Question: Is it possible to change the position of a slider selection binding?
Couldn't find something in the altair documentation or in the vega-lite documentation (<URL>.
I want to move the year-slider up, closer to the main scatter plot:
<URL>

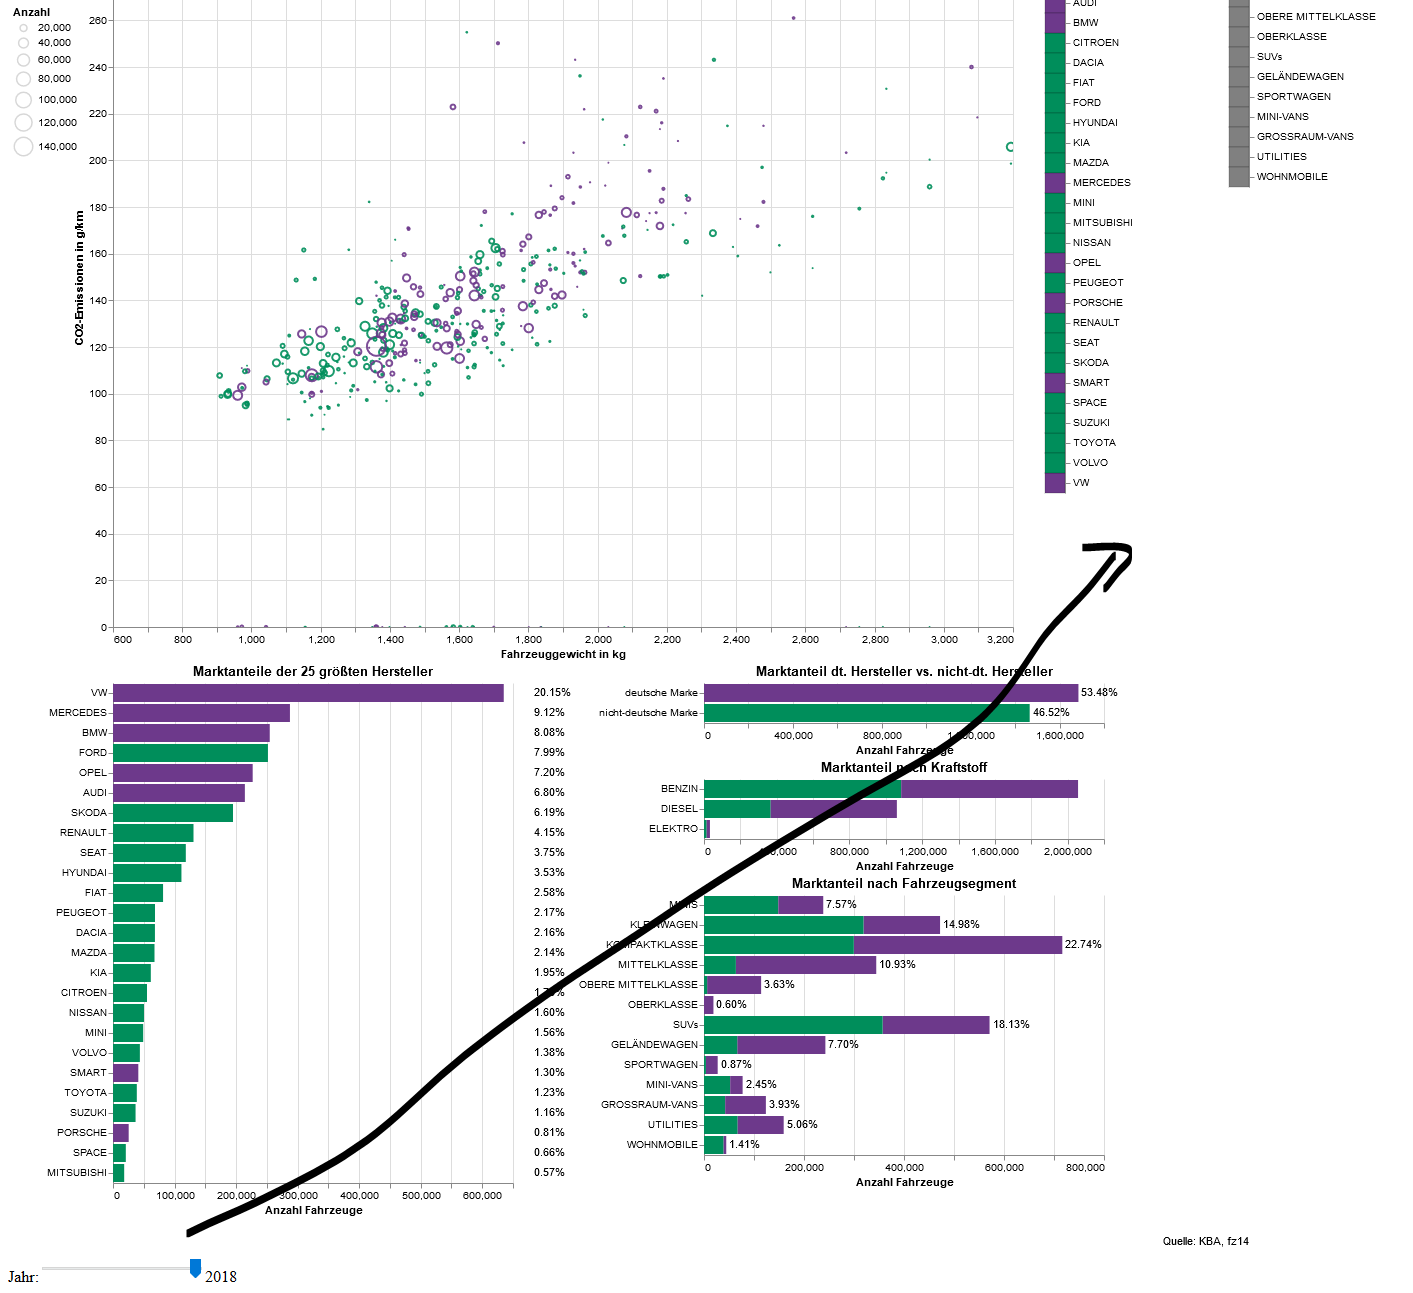
Answer: The only way to adjust slider position in Altair/Vega-Lite output is to use CSS. If you're outputting HTML directly, you can add the CSS to the HTML file. If you're displaying an Altair chart within a Jupyter notebook, you can use the <URL> to add appropriate CSS.
For example, here is the <URL> chart with the slider moved to the upper-right:
'''
from IPython.display import display, HTML
display(HTML("""
<style>
form.vega-bindings {
position: absolute;
right: 0px;
top: 0px;
}
</style>
"""))
import altair as alt
from vega_datasets import data
source = data.population.url
pink_blue = alt.Scale(domain=('Male', 'Female'),
range=["steelblue", "salmon"])
slider = alt.binding_range(min=1900, max=2000, step=10)
select_year = alt.selection_single(name="year", fields=['year'],
bind=slider, init={'year': 2000})
alt.Chart(source).mark_bar().encode(
x=alt.X('sex:N', title=None),
y=alt.Y('people:Q', scale=alt.Scale(domain=(0, <PHONE>))),
color=alt.Color('sex:N', scale=pink_blue),
column='age:O'
).properties(
width=20
).add_selection(
select_year
).transform_calculate(
"sex", alt.expr.if_(alt.datum.sex == 1, "Male", "Female")
).transform_filter(
select_year
).configure_facet(
spacing=8
)
'''
<URL>